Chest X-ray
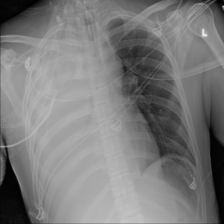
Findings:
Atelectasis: negative
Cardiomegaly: negative
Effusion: negative
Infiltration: negative
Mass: negative
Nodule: negative
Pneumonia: negative
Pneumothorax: negative
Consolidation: negative
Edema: negative
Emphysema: negative
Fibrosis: negative
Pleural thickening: negative
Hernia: negative